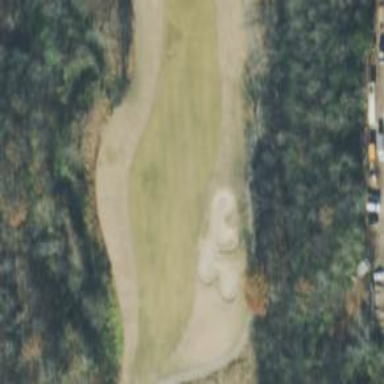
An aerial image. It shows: Golf hole.